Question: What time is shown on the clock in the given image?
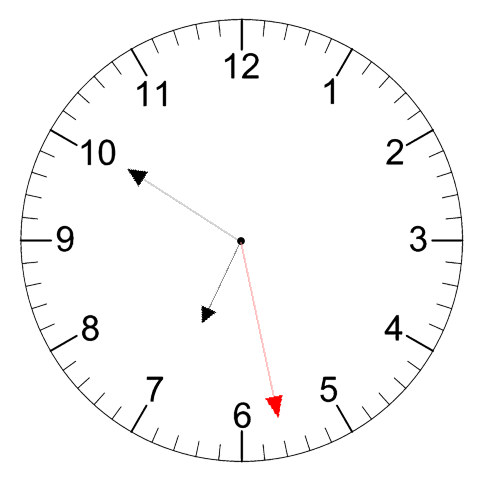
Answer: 06:50:28